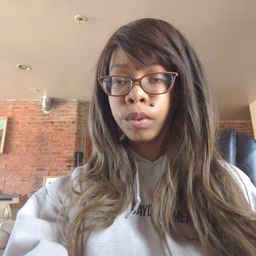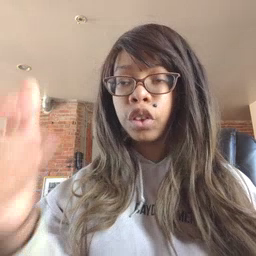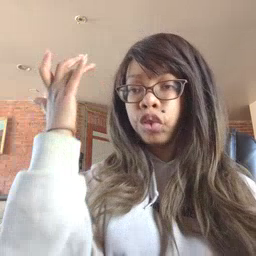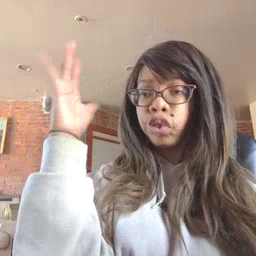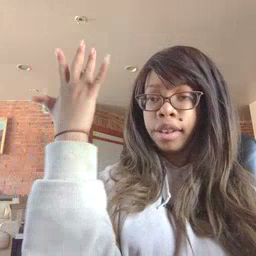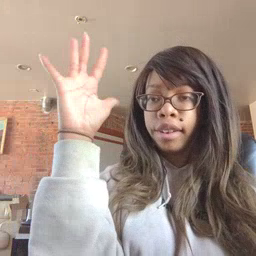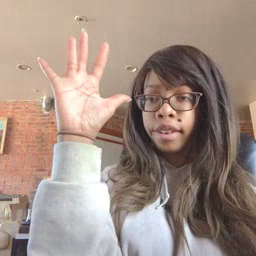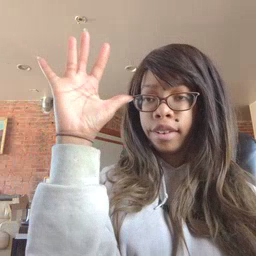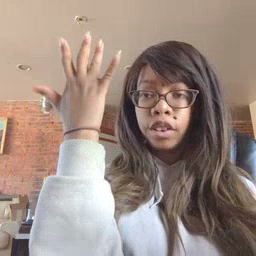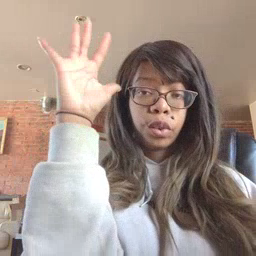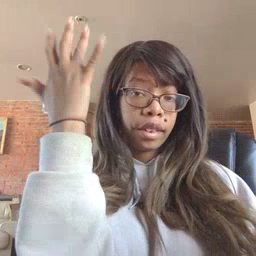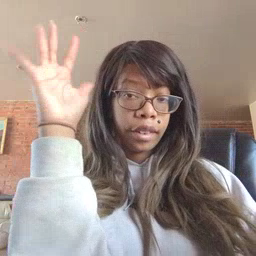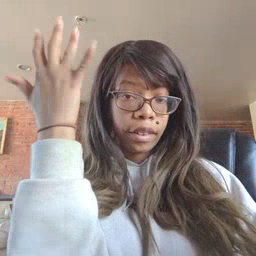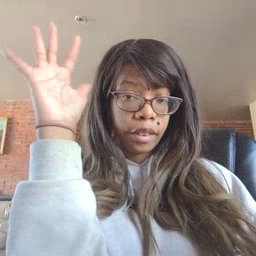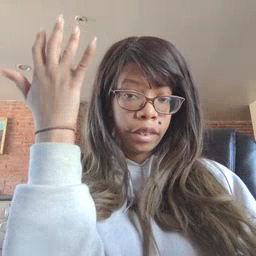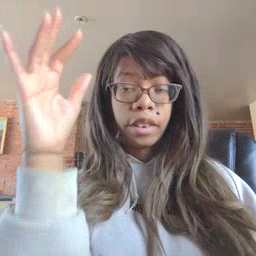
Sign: tree